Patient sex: F
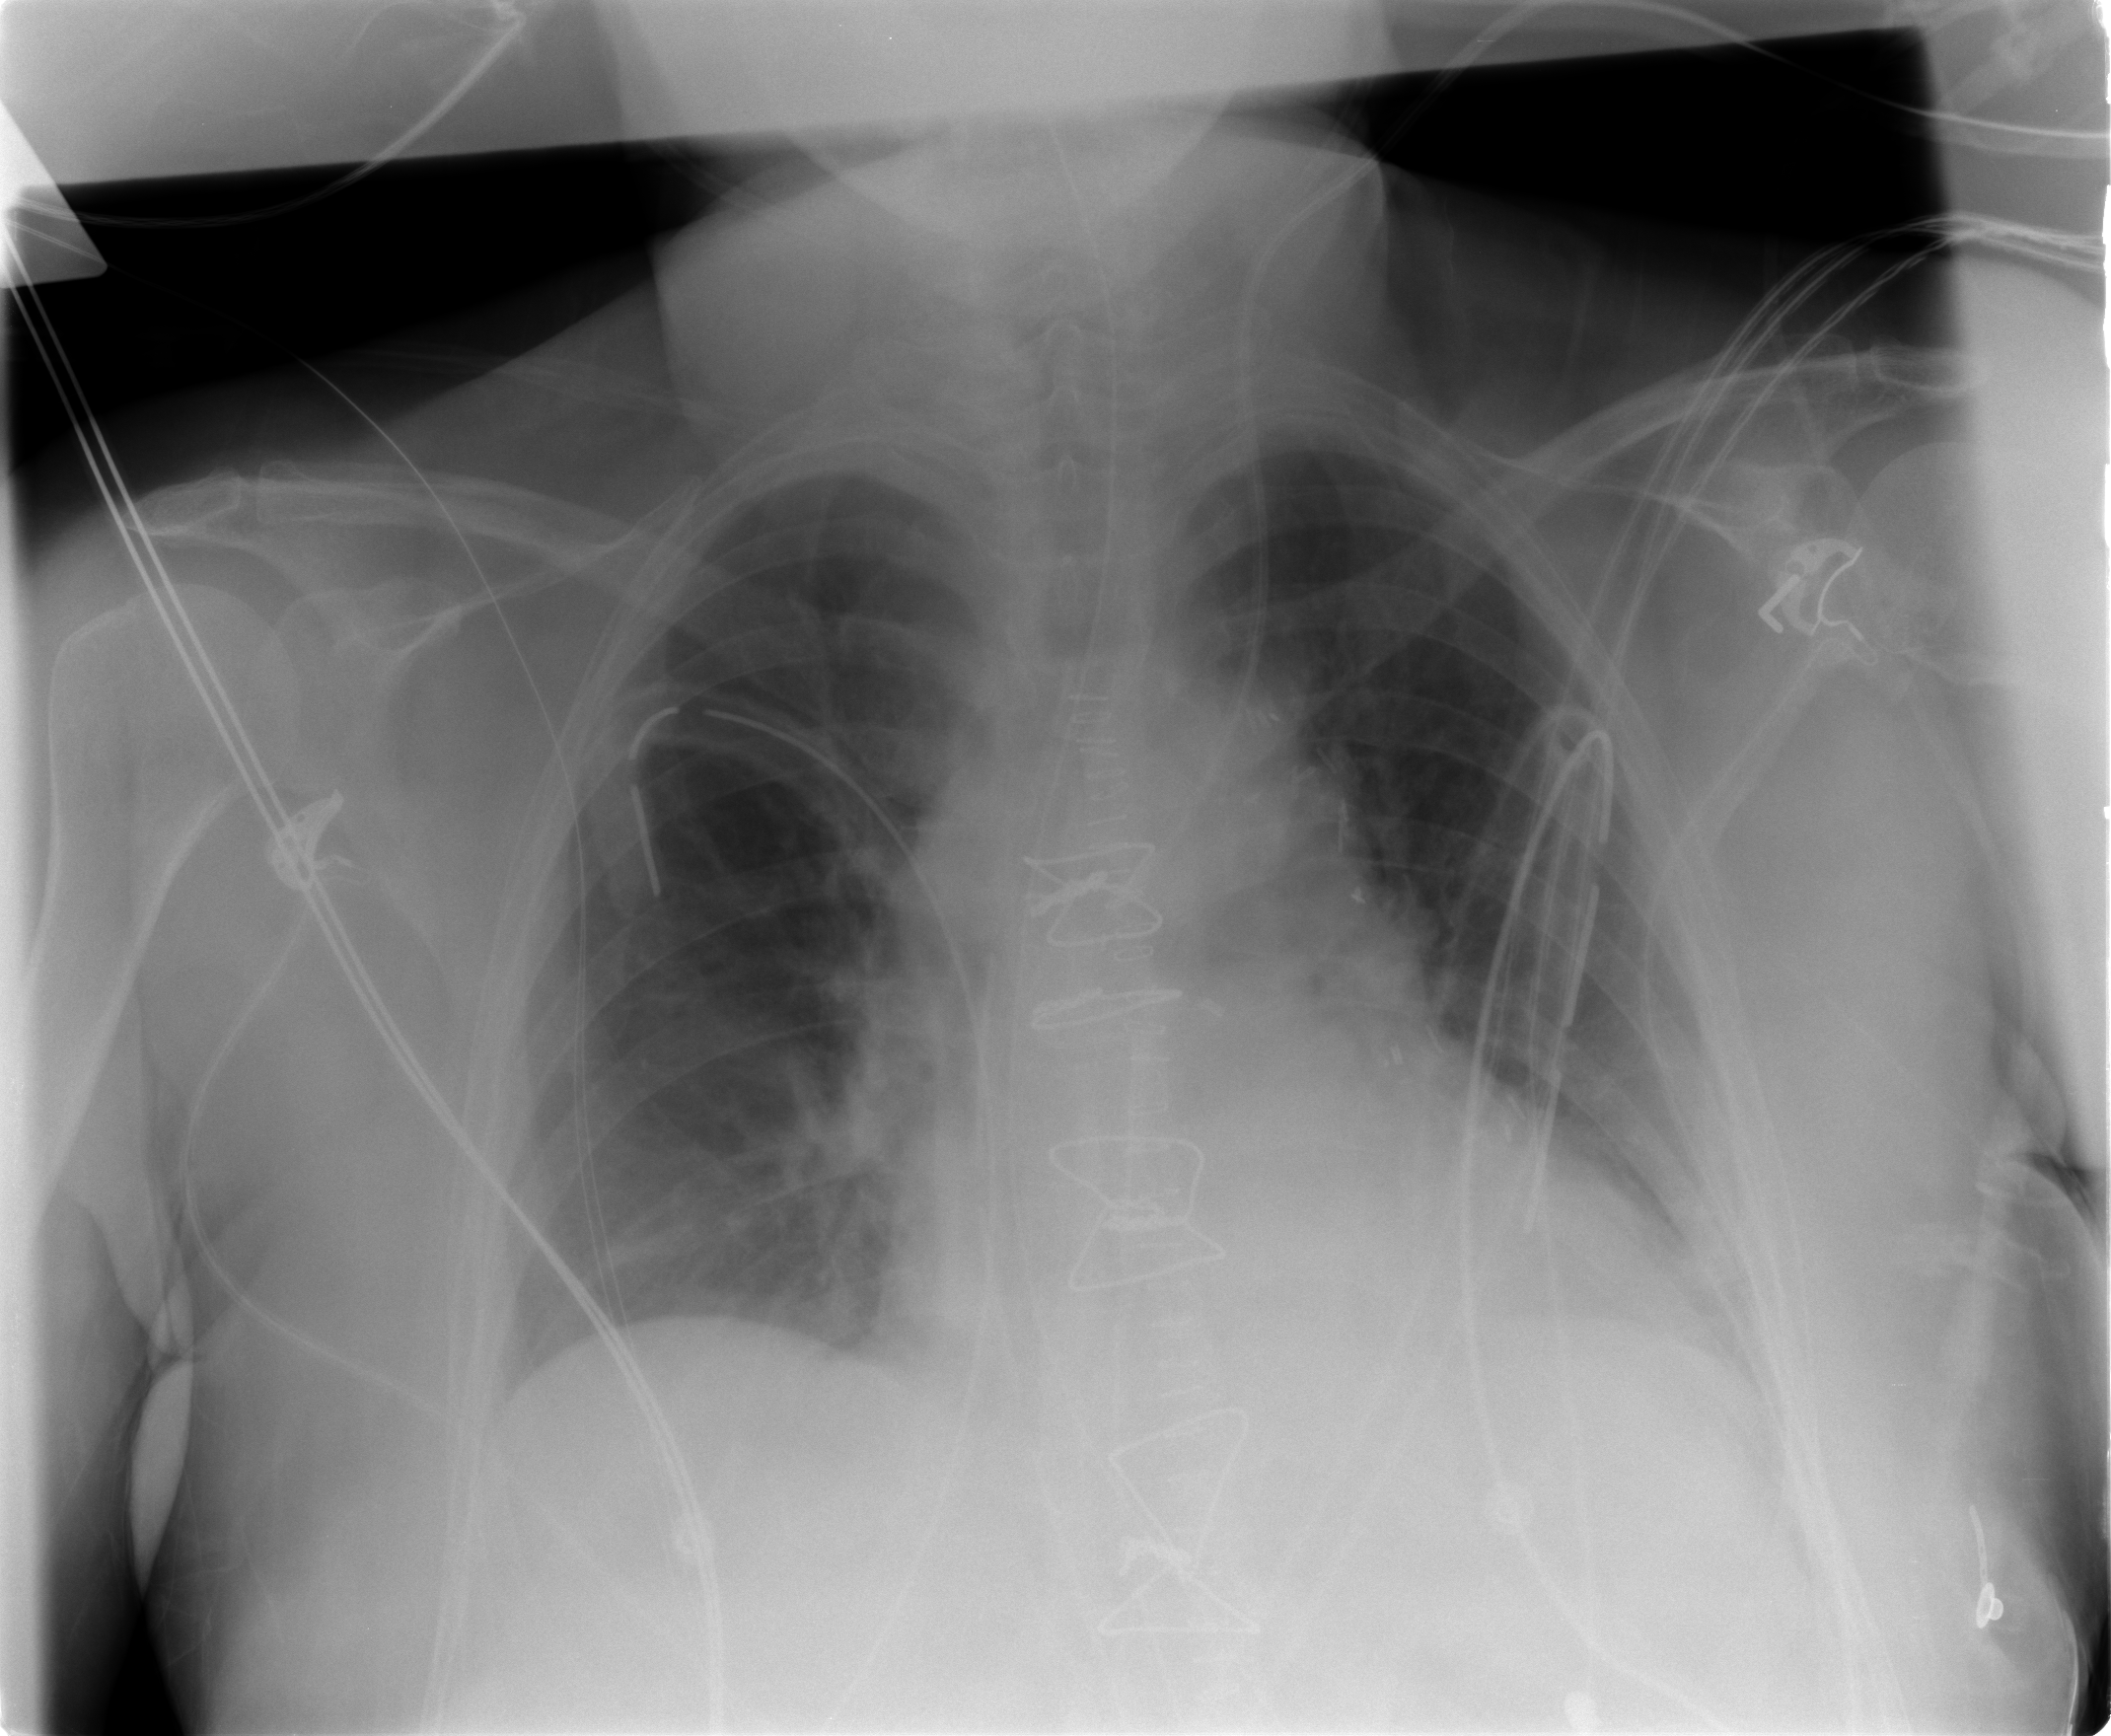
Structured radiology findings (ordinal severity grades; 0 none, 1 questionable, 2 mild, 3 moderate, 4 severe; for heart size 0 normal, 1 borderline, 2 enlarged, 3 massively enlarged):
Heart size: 2
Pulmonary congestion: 2
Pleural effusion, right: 2
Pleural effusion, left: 2
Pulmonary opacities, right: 1
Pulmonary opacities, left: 1
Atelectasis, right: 2
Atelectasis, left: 2